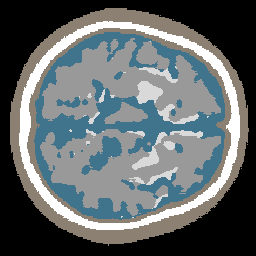
Label: no_lesion